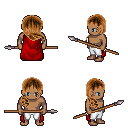
a pixel art fantasy rpg character, male body template, human, dark skin, red cape, white pants, brown right-swept hairstyle, spear, four views (front, back, left, right), 2x2 character sprite sheet, small pixel art, hard edges, no anti-aliasing